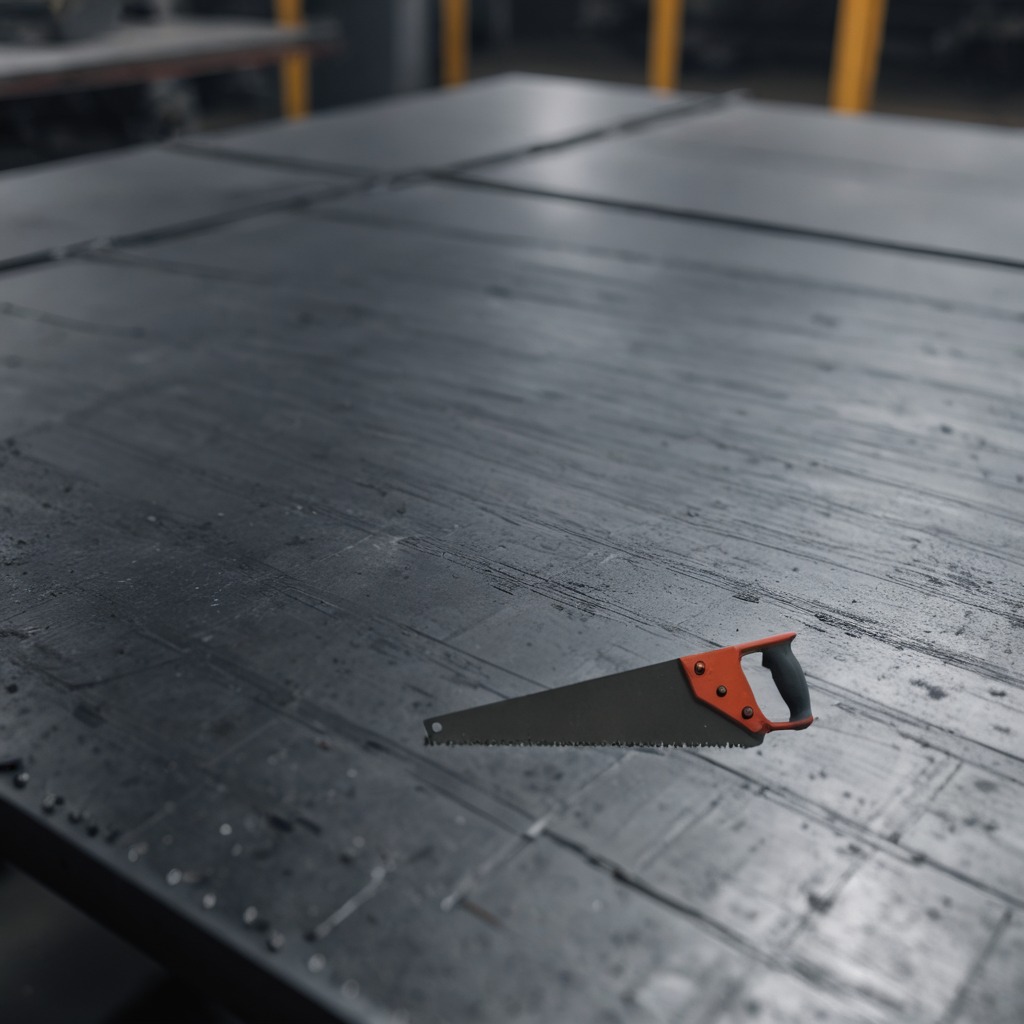
A metal saw is lying on a cold steel table in a mining workshop.